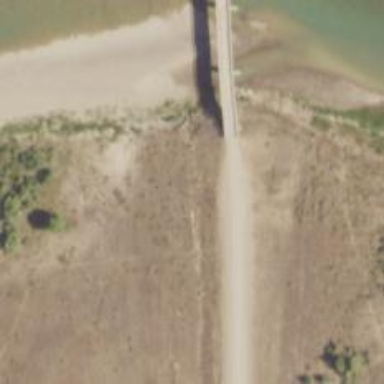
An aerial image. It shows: Unclassified road on viaduct bridge.